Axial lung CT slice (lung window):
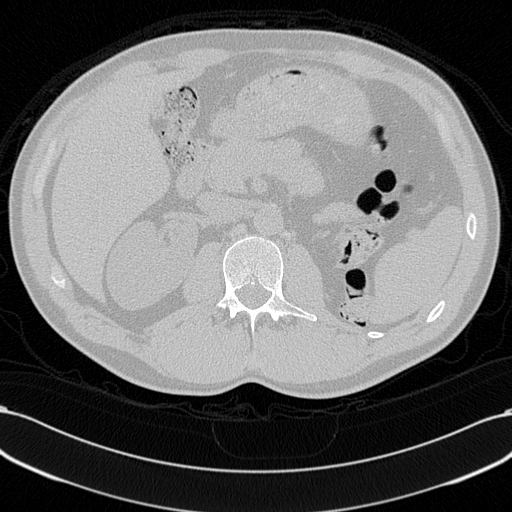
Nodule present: no